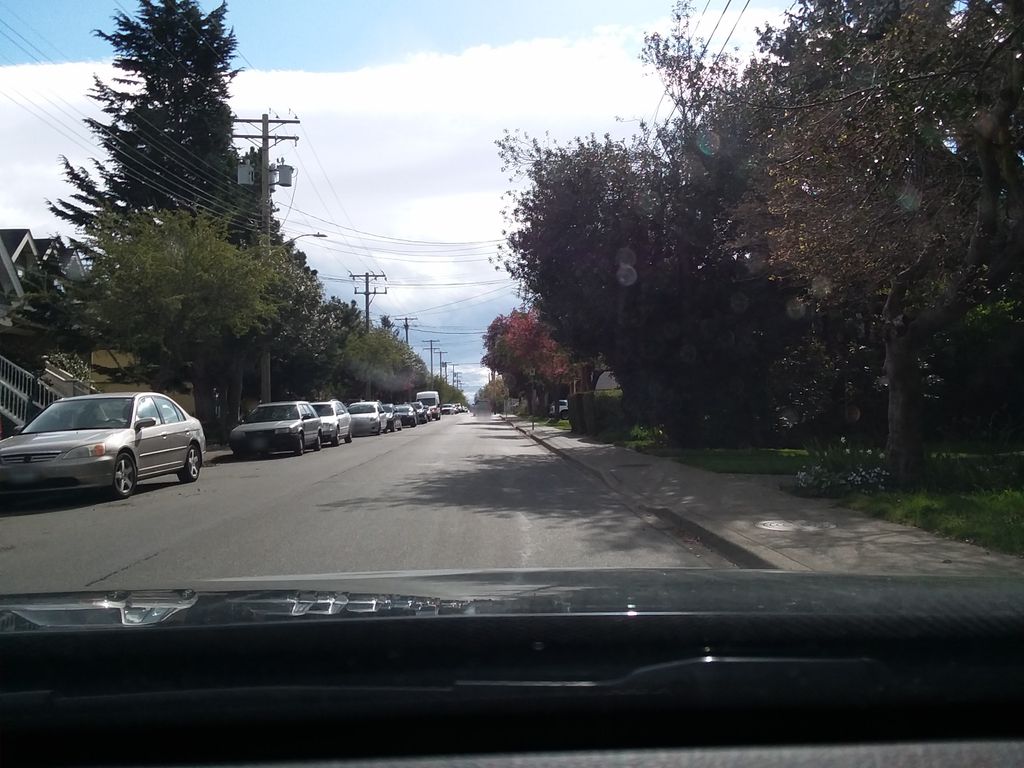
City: victoria